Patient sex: F
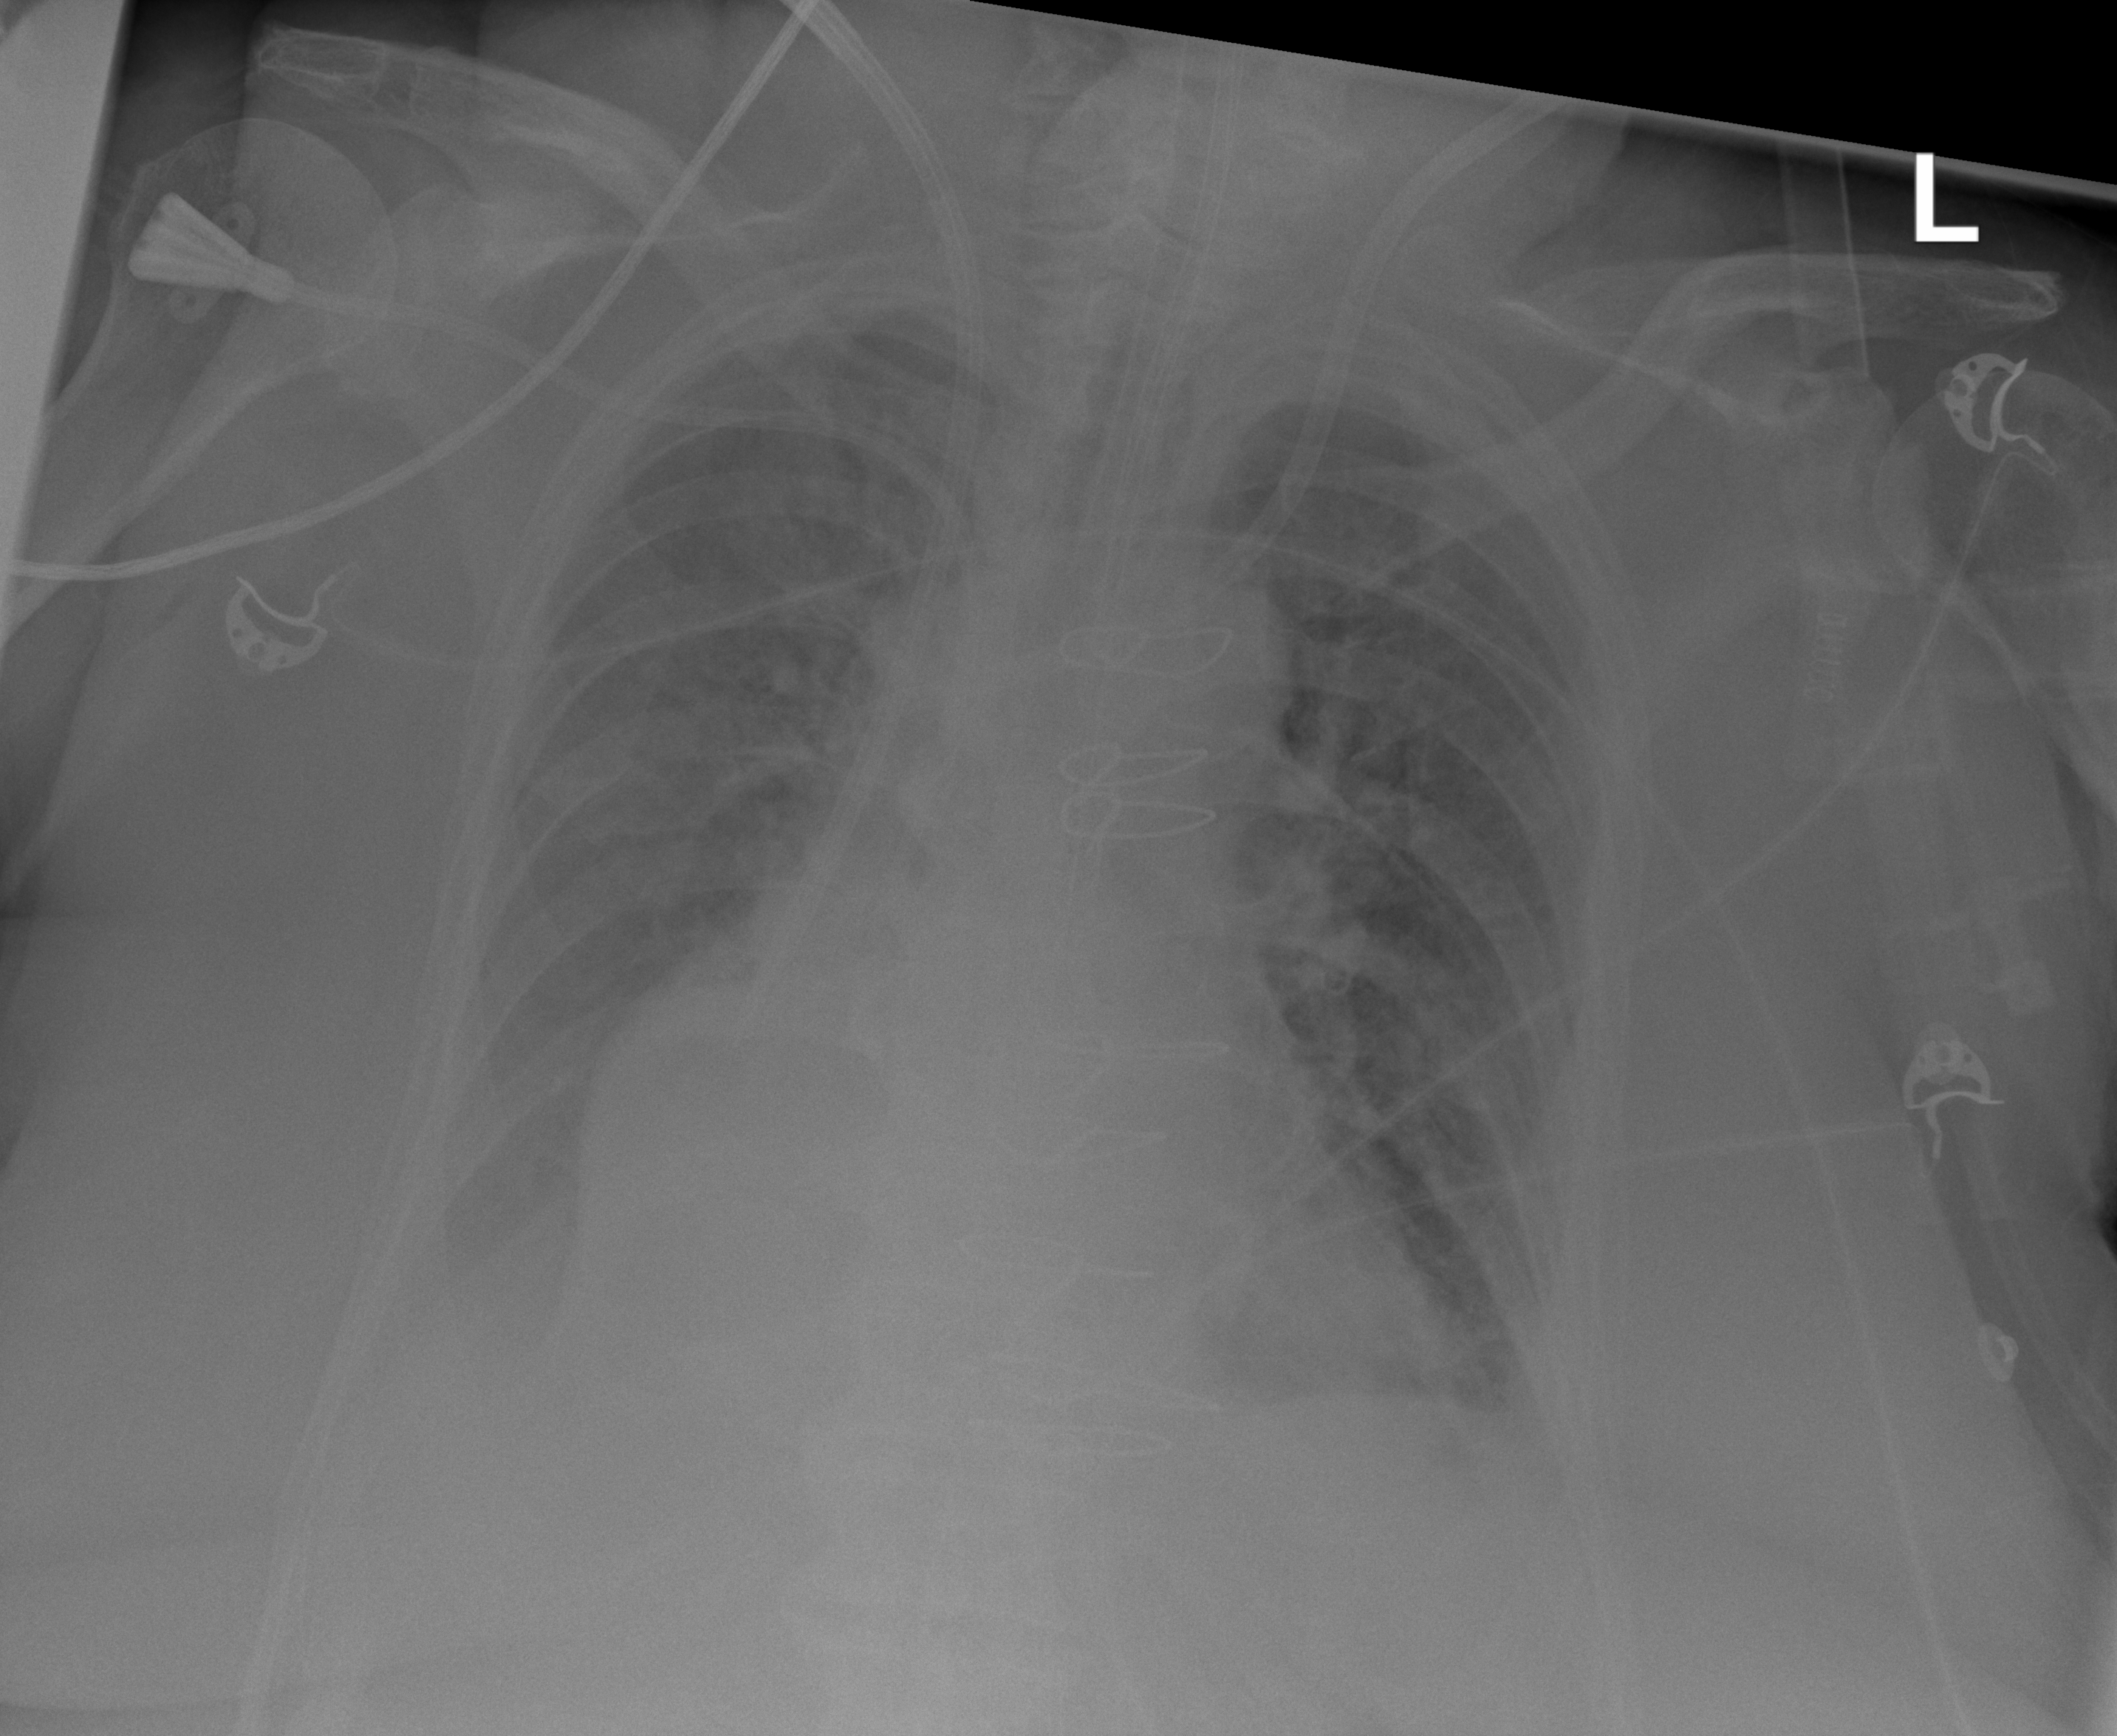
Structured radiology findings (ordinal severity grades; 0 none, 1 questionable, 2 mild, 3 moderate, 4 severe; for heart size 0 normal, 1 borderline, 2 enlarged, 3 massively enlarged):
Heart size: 2
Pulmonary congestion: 2
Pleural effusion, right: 2
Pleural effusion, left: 2
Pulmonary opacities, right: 2
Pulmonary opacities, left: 2
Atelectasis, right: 0
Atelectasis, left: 0